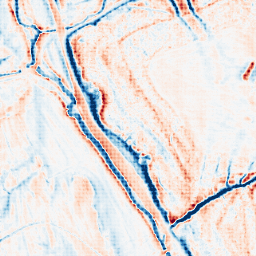
Category: classical
Decomposition family: gaussian_anisotropic
Decomposition parameters: sigma_x: 5
sigma_y: 2
Upsampling method: sinc_hamming
Upsampling parameters: scale: 4
kernel_size: 4
Upsampling scale: 4